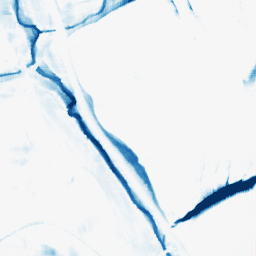
Category: morphological
Decomposition family: morphological_rect
Decomposition parameters: operation: closing
width: 20
height: 20
Upsampling method: fft_zeropad
Upsampling parameters: scale: 2
Upsampling scale: 2